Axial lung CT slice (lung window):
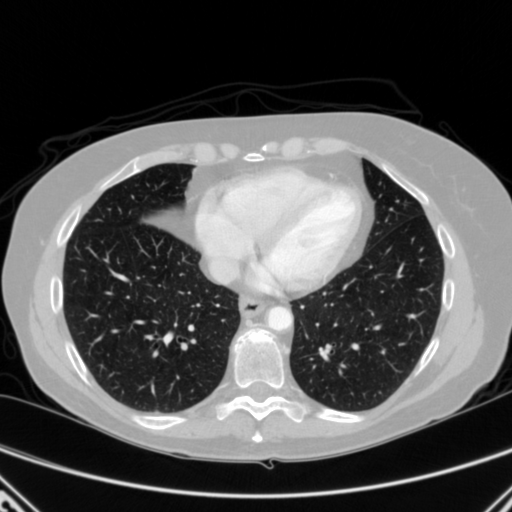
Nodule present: no